Interaction volume radius: 5 \u00c5
Interaction volume height: 15 \u00c5
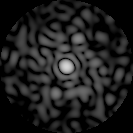
Disorder parameter: 0.8964